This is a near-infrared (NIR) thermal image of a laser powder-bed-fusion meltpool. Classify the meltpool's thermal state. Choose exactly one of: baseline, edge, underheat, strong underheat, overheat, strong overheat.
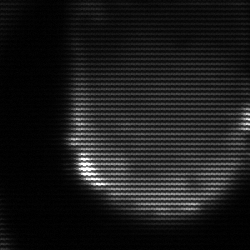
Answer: edge